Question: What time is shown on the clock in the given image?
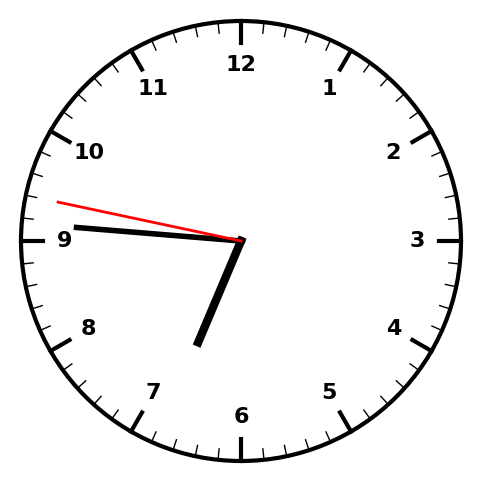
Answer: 06:45:47